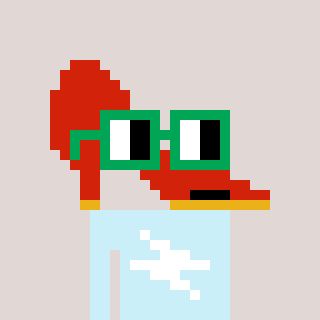
a pixel art character with square green glasses, a highheel-shaped head and a cold-colored body on a warm background